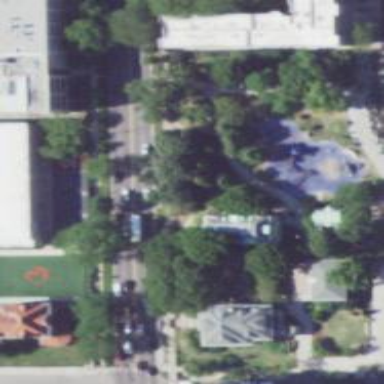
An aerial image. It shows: Arts centre.